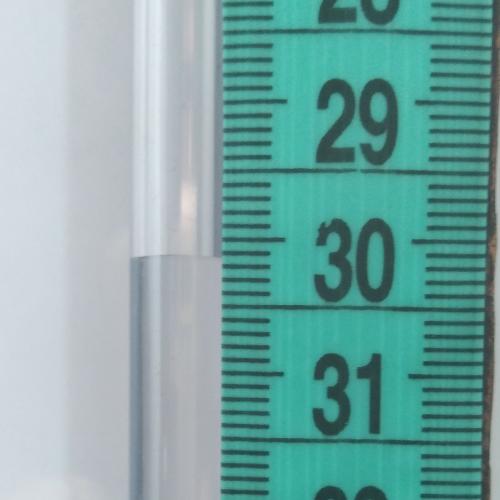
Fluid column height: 30.1 cm